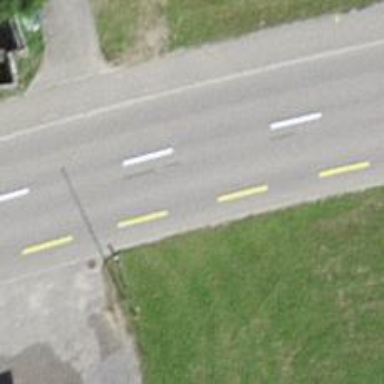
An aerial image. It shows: Primary highway bridge with asphalt surface.